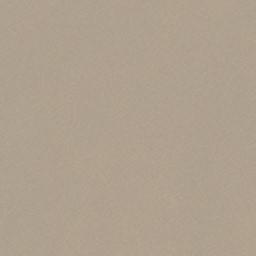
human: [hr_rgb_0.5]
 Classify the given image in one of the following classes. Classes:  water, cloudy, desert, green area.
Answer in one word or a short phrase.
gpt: desert